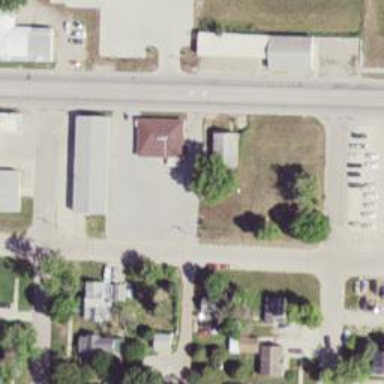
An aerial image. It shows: Alley classified as service road.